Question:
We have a Neo4j graph that keeps track of people walking through doors. It contains Person nodes, Door nodes, and WALKED_THROUGH edges. The person and door nodes have a "name" property, and the edges have an "action" property that is set to either "Entered" or "Exited".
The question I need to answer is this: Given a specified person, what are the names of the doors that has she entered at least once, but never exited?
I can easily get the relevant paths:
'''
match( (person:Person{name:'Mary'})-[walkedThroughEdges:WALKED_THROUGH]->(doors:Door) )
return person, walkedThroughEdges, doors
order by doors.Name
'''
...which yields this:
'''
+---------------+--------------------+-----------------+
|"person" |"walkedThroughEdges"|"doors" |
+---------------+--------------------+-----------------+
|{"name":"Mary"}|{"action":"Exited"} |{"name":"Door B"}|
+---------------+--------------------+-----------------+
|{"name":"Mary"}|{"action":"Entered"}|{"name":"Door B"}|
+---------------+--------------------+-----------------+
|{"name":"Mary"}|{"action":"Entered"}|{"name":"Door A"}|
+---------------+--------------------+-----------------+
|{"name":"Mary"}|{"action":"Entered"}|{"name":"Door A"}|
+---------------+--------------------+-----------------+
'''
...but I can't figure out how to manipulate the results to get the answer I need. In this case, the expected answer is "Door A", because Mary entered Door A at least once but never exited through it. Door B should be excluded, because Mary exited through that door.
Any help would be appreciated.
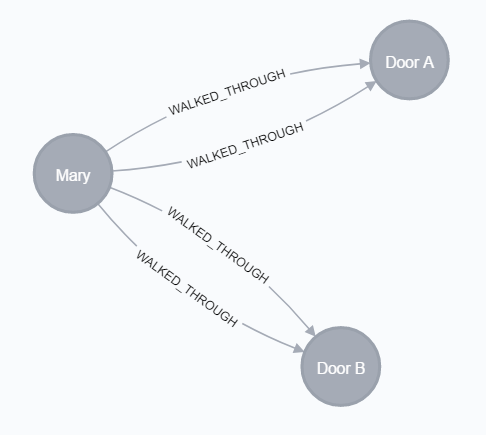
Answer: I think something like this could work...
How about you only match 'WALKED_THROUGH' edges where the action is 'Entered'. And then OPTIONALLY MATCH each of those person, door pairs where an 'Exited' edge exists. Then return the person, door combinations where the 'Exited' match does not exist.
'''
MATCH (person:Person {name:'Mary'})-[:WALKED_THROUGH {action: 'Entered'}]->(door:Door)
WITH person, door
OPTIONAL MATCH (person)-[exited:WALKED_THROUGH {action: 'Exited'}]->(door)
WITH person, door, exited
WHERE exited IS NULL
RETURN person, door
'''
Another approach would be to match them all. And then only return the ones where there are entered and no exit. This might make more sense as I would suppose a person has to enter before they can contemplate exiting.
'''
MATCH (person:Person {name:'Mary'})-[walked_through:WALKED_THROUGH]->(door:Door)
WITH person, door, collect(walked_through.action) AS walked_through
WHERE ALL(action IN walked_through WHERE action = 'Entered' )
RETURN person, door
'''
Yet, one more approach is not use 'NOT EXISTS'. The most obvious looking of the three possibilities.
'''
MATCH (person:Person {name:'Mary'})-[walked_through:WALKED_THROUGH]->(door:Door)
WHERE NOT EXISTS((person)-[:WALKED_THROUGH {action: 'Exited'}]->(door))
RETURN person, door
'''